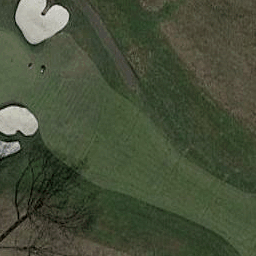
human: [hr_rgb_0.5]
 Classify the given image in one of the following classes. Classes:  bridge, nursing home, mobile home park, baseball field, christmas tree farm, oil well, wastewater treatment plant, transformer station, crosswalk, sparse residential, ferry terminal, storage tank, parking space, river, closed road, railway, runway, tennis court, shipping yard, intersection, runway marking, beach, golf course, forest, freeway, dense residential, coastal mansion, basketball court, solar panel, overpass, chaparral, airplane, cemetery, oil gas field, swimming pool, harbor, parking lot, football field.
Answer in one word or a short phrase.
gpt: golf course